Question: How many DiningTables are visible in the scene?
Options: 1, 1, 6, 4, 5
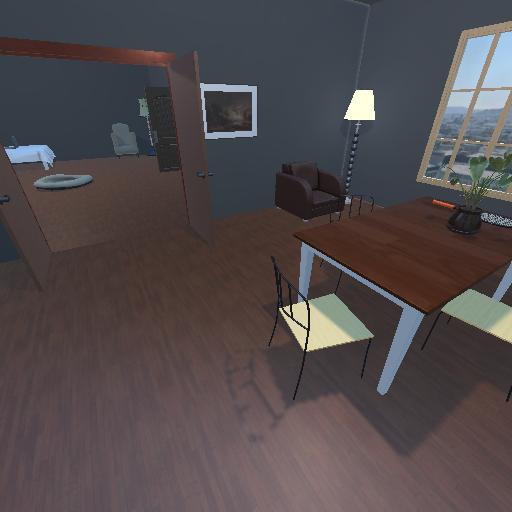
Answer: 1